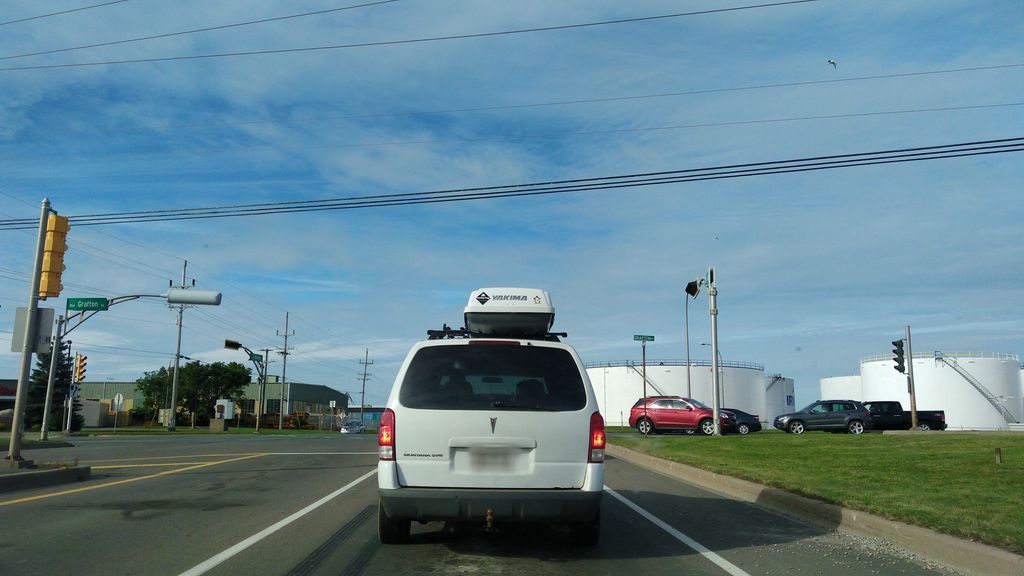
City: charlottetown